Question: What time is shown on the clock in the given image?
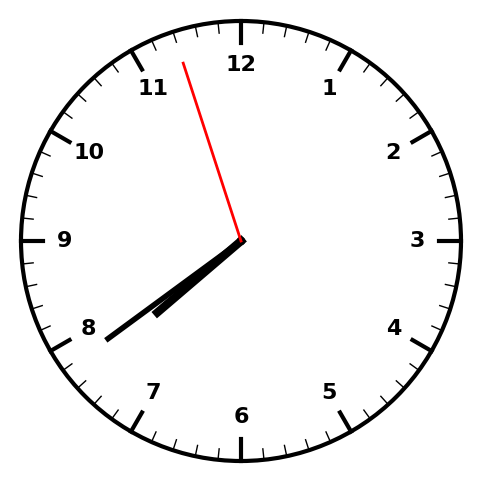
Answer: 07:38:57